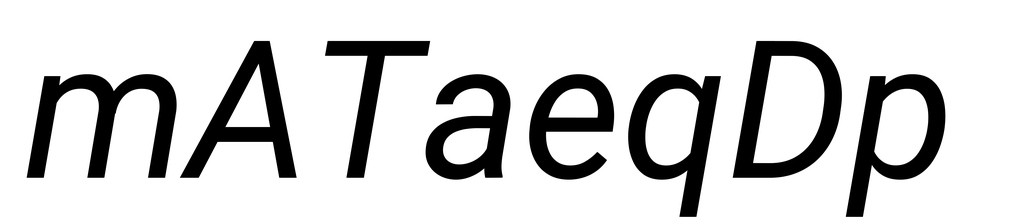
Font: Roboto-Italic_Italic